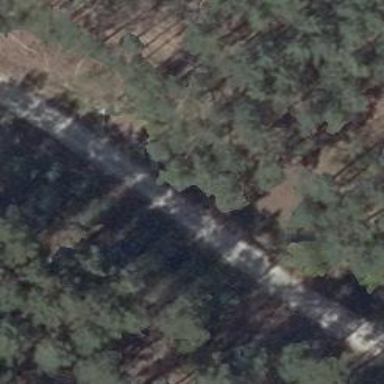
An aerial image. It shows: Sandy track road with grade3 tracktype.